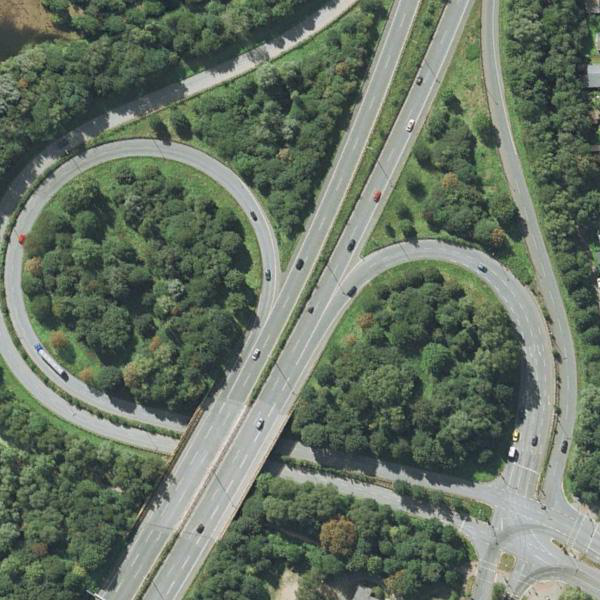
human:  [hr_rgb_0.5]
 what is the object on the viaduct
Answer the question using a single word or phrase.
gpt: car